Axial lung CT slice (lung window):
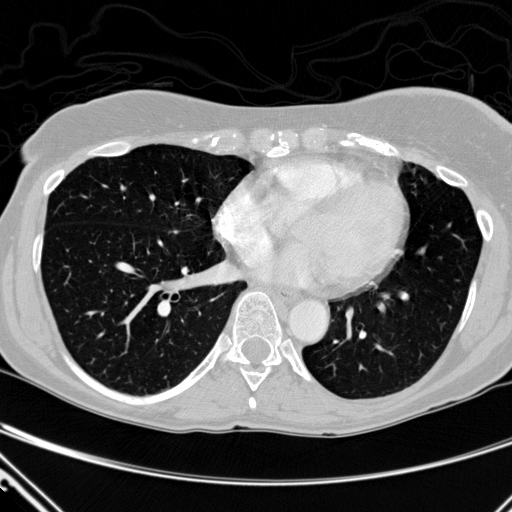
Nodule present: no